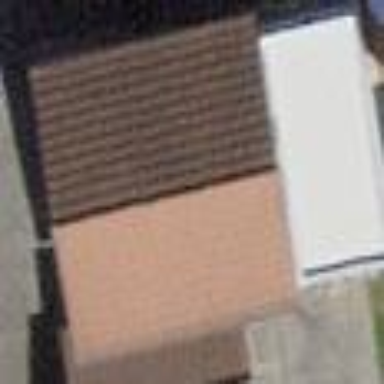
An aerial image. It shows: Group of garages.